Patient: sex F, age 58
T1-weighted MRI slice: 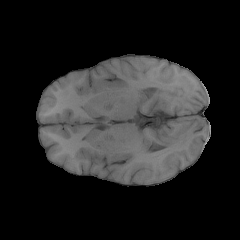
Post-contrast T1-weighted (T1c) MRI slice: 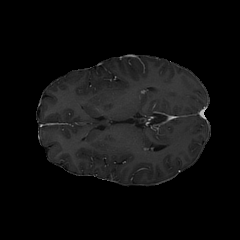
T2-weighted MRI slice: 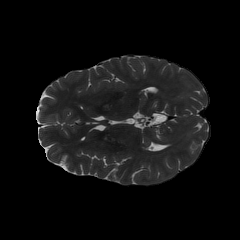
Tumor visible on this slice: no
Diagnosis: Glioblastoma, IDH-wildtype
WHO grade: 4